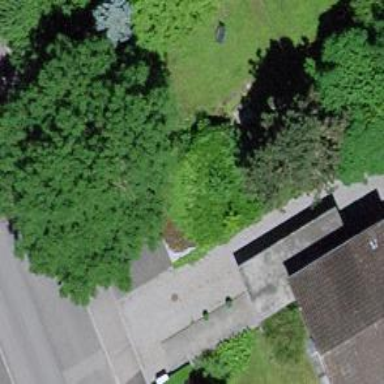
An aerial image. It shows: Garage building.